Interaction volume radius: 10 \u00c5
Interaction volume height: 10 \u00c5
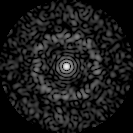
Disorder parameter: 0.8431